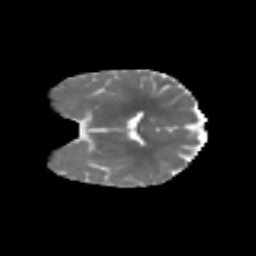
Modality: MD
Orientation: coronal
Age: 6
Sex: female
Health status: healthy